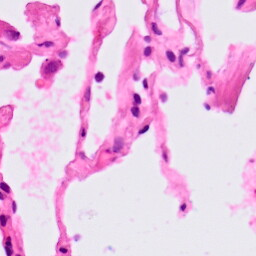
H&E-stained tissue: Lung